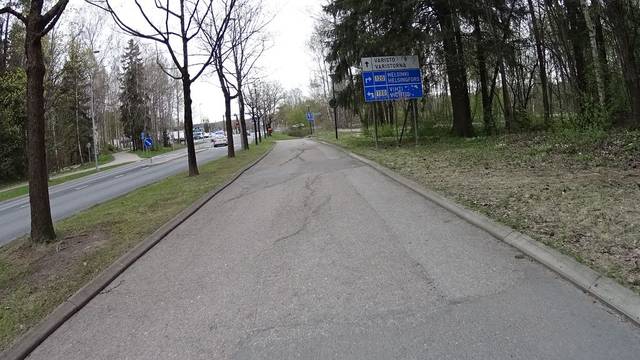
Region: Finland
Coordinates: 60.263, 24.808